Question: After rendering a simple object, some faces have a corrupt texture, even all faces should use the same texture.
Did i miss something or does anyone knows a workaround for this?
- - -
Below a link to the Blender File.
Thank you very much.

Blender File example:
<URL>
> Edit: Im using Blender 2.68a Windows 64 bits on Win8
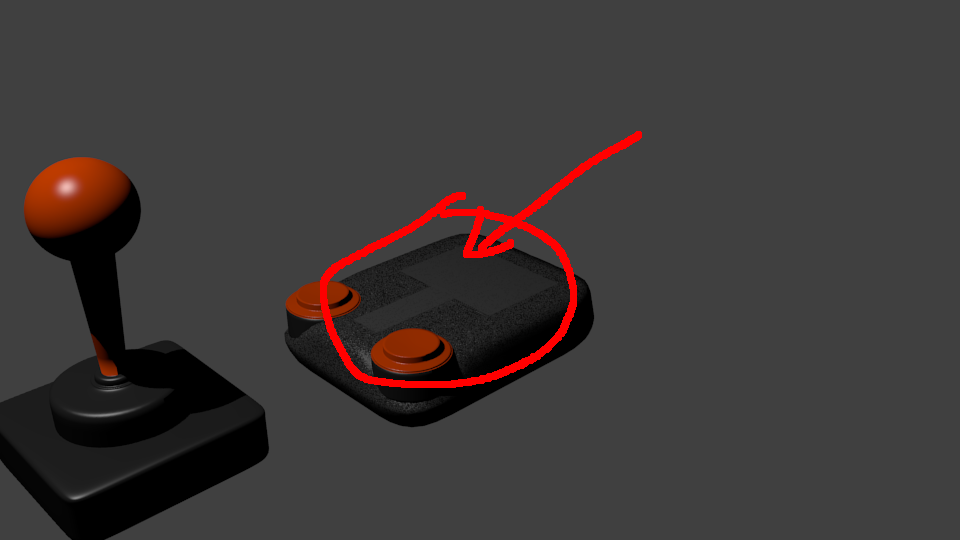
Answer: Under the section in the texture settings, change the texture coordinates from to .